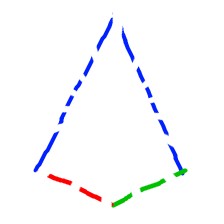
Shape: kite